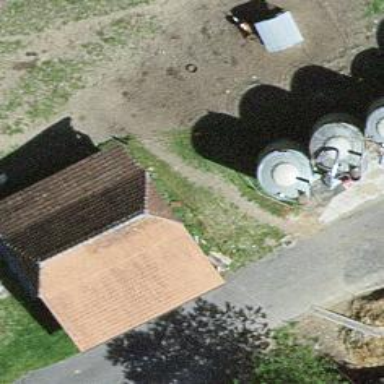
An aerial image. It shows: Barn.